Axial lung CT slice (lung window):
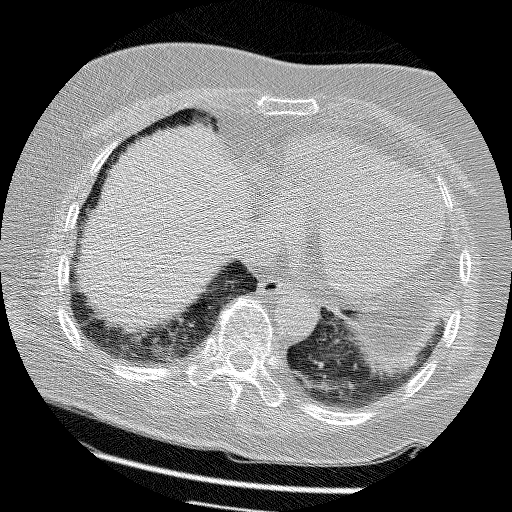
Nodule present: no